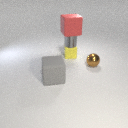
small gray metal cylinder below large red rubber cube